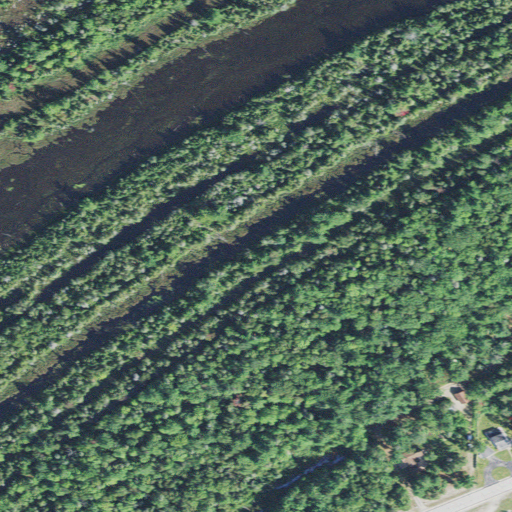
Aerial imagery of dune(s) in Michigan named Saint Vital Bay Dune and Swale Complex (Major) containing woody wetlands, open water, herbaceous wetlands, evergreen forest, medium intensity development, open development, and low intensity development